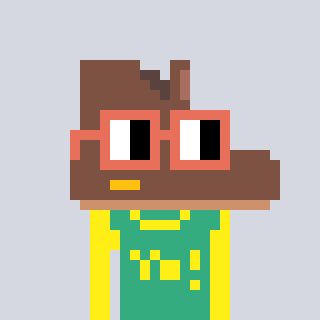
a pixel art character with square orange glasses, a boot-shaped head and a teal-colored body on a cool background